Question: I am using Nostra's Universal Image Loader to display images. Here is the url of image I want to display:
'''
http://hitbullseye.com/ATTACHMENT/test6eac134c-81ae-4a47-ba28-f25dcc48718a.jpg
'''
I am getting the following error in logcat:

One thing I don't understand is why UIL is appending _480x800 at end of the url. I checked the image and its dimensions are 248x72. Here is my code:
My application class in which I created the config:
'''
public class BullsEyeApplicationGlobal extends Application {
@Override
public void onCreate() {
super.onCreate();
File cacheDir = StorageUtils.getCacheDirectory(getApplicationContext());
ImageLoaderConfiguration config = new ImageLoaderConfiguration.Builder(
getApplicationContext())
.taskExecutor(null)
.taskExecutorForCachedImages(null)
.threadPoolSize(3)
// default
.threadPriority(Thread.NORM_PRIORITY - 1)
// default
.tasksProcessingOrder(QueueProcessingType.FIFO)
// default
.denyCacheImageMultipleSizesInMemory()
.memoryCache(new LruMemoryCache(2 * 1024 * 1024))
// default
.discCache(new UnlimitedDiscCache(cacheDir))
.imageDownloader(
new BaseImageDownloader(getApplicationContext())) // default
.imageDecoder(new BaseImageDecoder(false)) // default
.defaultDisplayImageOptions(DisplayImageOptions.createSimple()) //
.writeDebugLogs().build();
ImageLoader.getInstance().init(config);
}
}
'''
Here is where I am loading the image:
'''
ImageLoader imgL = ImageLoader.getInstance();
DisplayImageOptions options = new DisplayImageOptions.Builder()
.resetViewBeforeLoading(false) // default
.cacheInMemory(true) // default
.cacheOnDisc(true) // default
.considerExifParams(false) // default
.imageScaleType(ImageScaleType.IN_SAMPLE_POWER_OF_2) // default
.bitmapConfig(Bitmap.Config.ARGB_8888) // default
.build();
ImageView imgg = (ImageView) v1.findViewById(R.id.test_image);
imgL.displayImage(js.getString("TestImage"), imgg, options);
'''
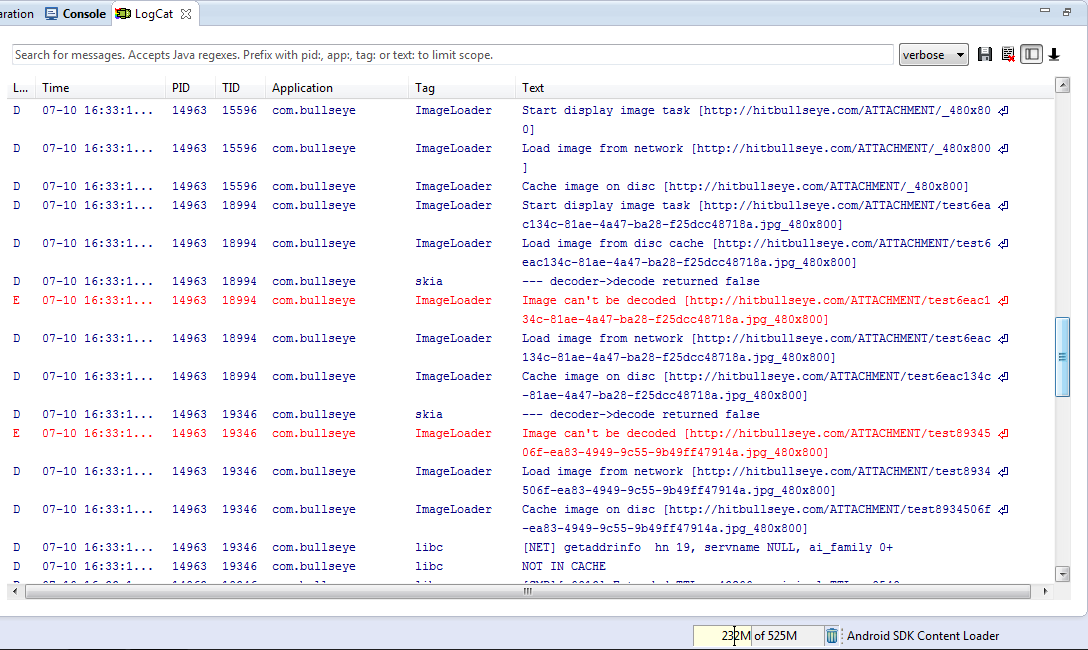
Answer: It was not the problem of library. The problem was the images are CMYK - 8bit/channel - jpg files. They should be RGB - 16 bit/channel - png files to make them work across all devices. So, the problem was in image. My issue is resolved now, hope it help others!